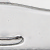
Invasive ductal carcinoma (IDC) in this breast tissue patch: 0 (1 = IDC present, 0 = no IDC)